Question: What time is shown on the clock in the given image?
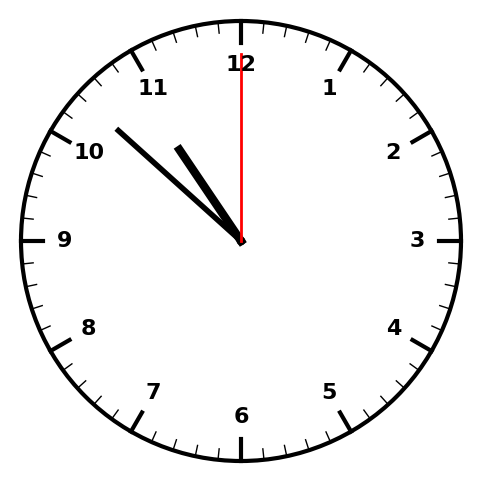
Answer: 10:52:00